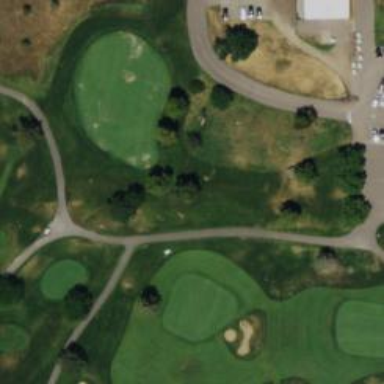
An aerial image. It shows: Well-maintained grade1 path designed for golf carts.